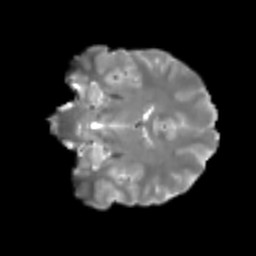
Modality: T2w
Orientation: coronal
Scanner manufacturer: siemens
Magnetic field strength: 3 T
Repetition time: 4 s
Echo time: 0.0594 s